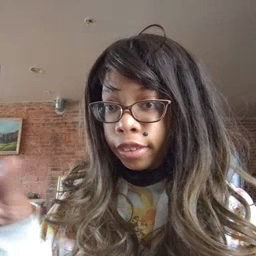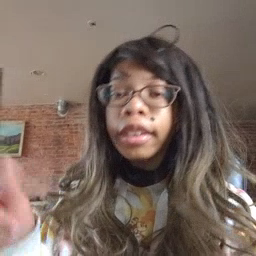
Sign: any